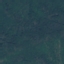
Land use / land cover: Forest